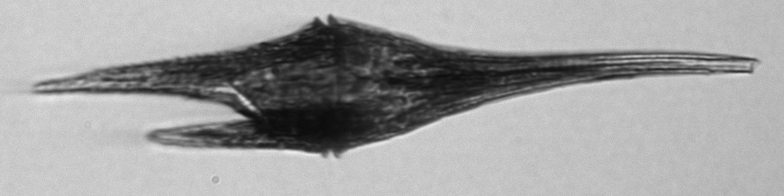
Label: Tripos_furca